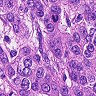
Metastatic tissue present: yes